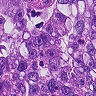
Metastatic tissue present: yes